Question: I am starting a project creating a digital ordering using android. I have created a simple class diagram as you can see below. I just wanted some guidance on whether the relationships are correct for the entities?

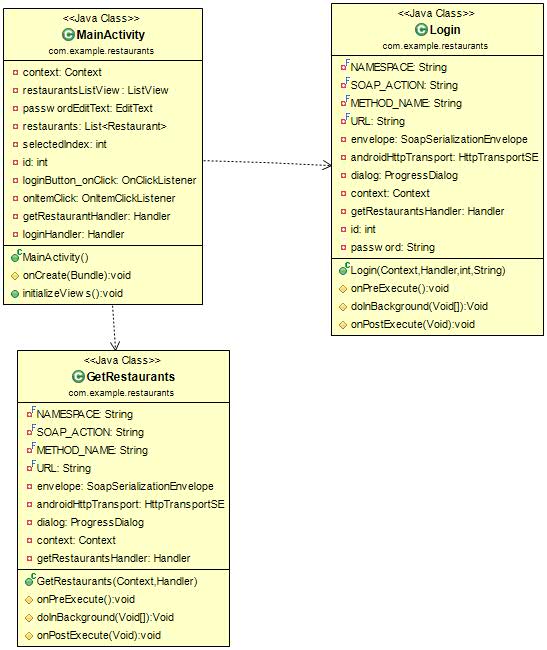
Answer: This diagram is syntactically correct, as depepdencies are perfectly valid between two classes.
This diagrams shows that the class MainActivity , but . The typicall scenario modelled this way is that they are passed as parameters to a method of the class MainActivity or are instantiated within its method(s).
If this is what you wanted to show, the diagram is also semantically correct.